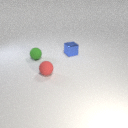
small green rubber sphere to the left of small red rubber sphere